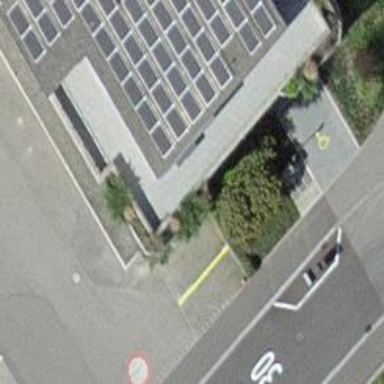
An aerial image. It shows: Charging station.